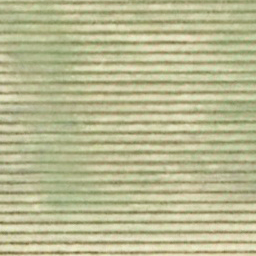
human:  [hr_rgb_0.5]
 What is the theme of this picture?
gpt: farmland

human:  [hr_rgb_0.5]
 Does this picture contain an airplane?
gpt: no

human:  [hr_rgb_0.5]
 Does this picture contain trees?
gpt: no

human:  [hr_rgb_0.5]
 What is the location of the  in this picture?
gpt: i cannot see it